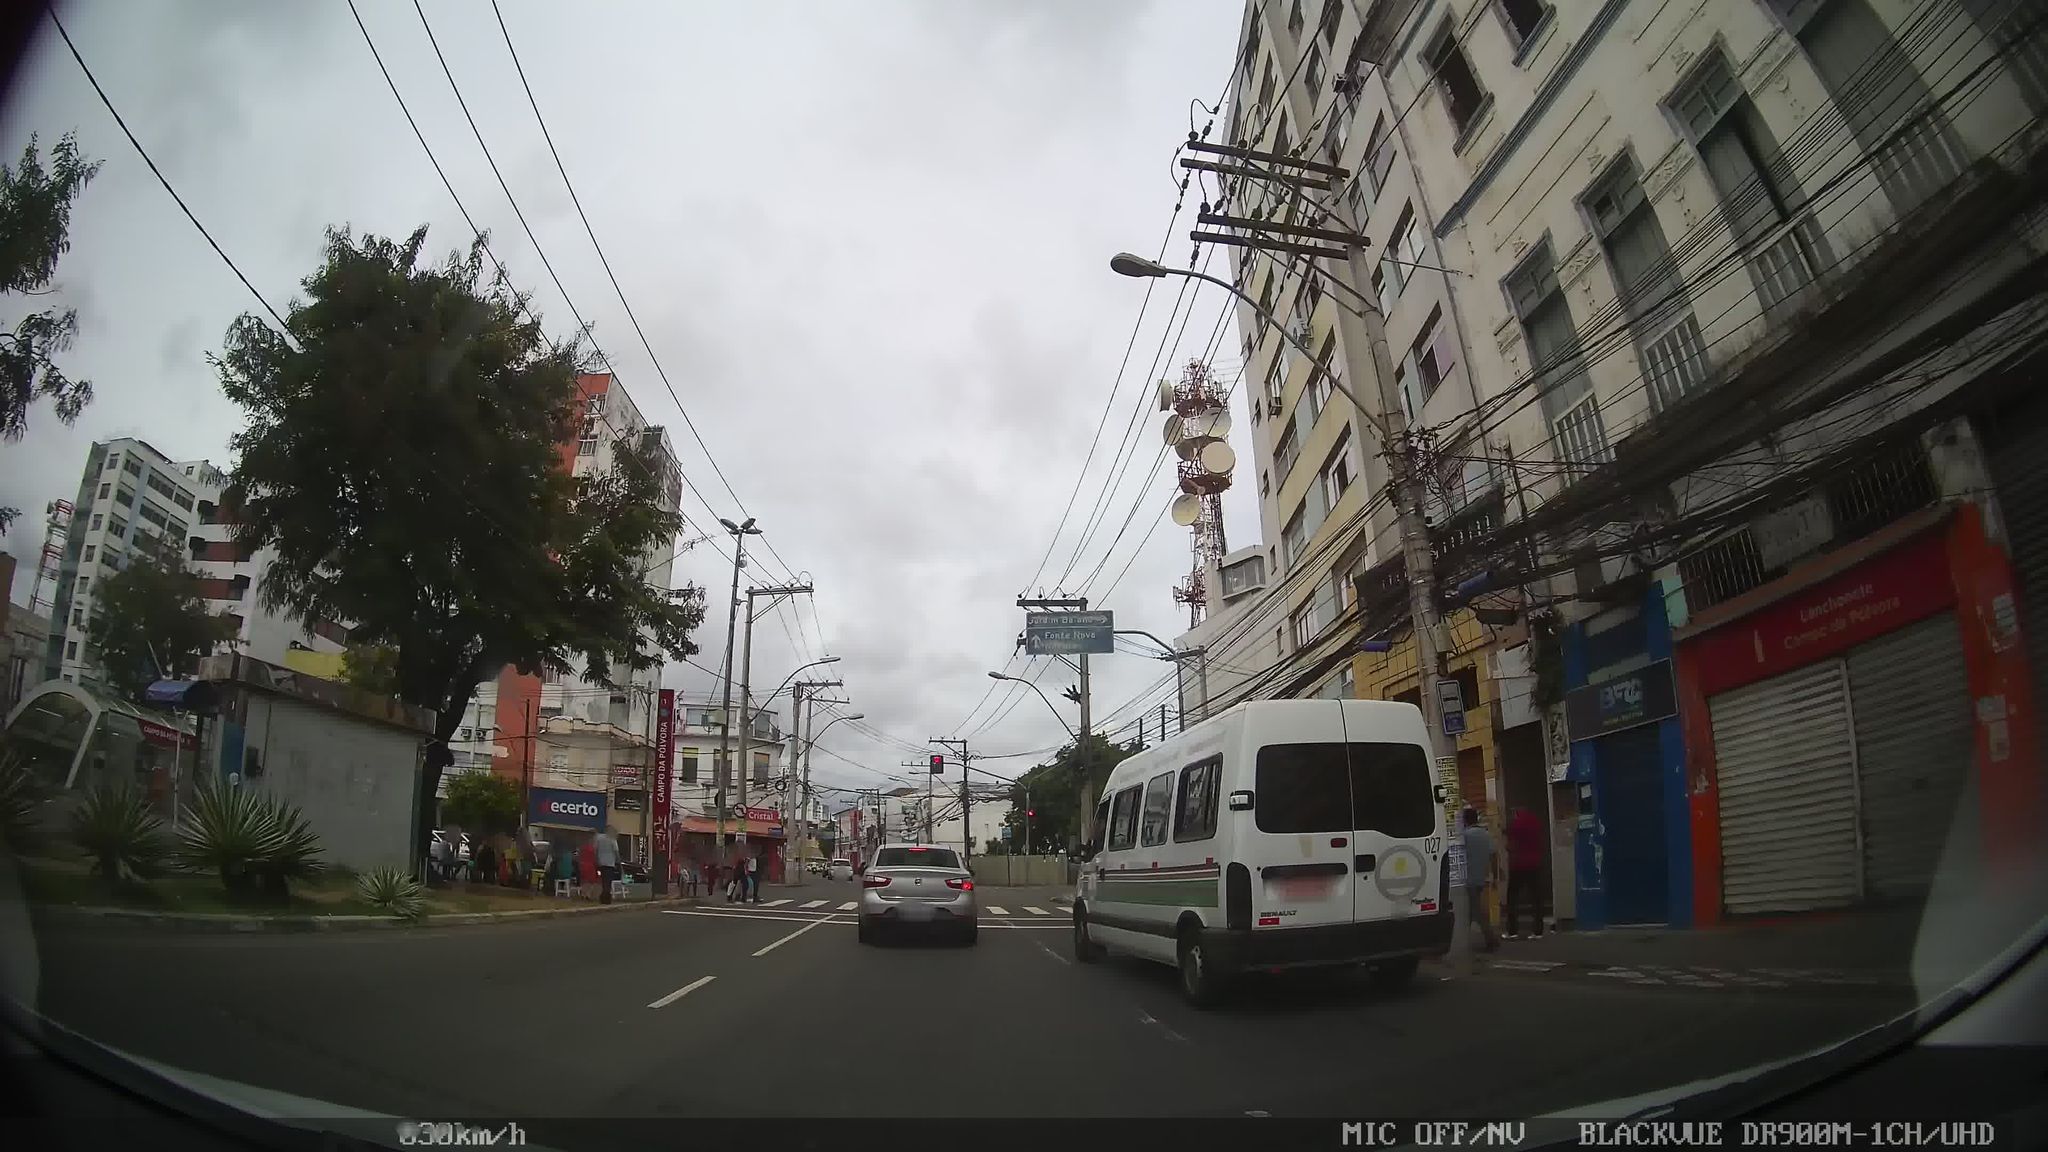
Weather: cloudy
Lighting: day
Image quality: good
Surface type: driving surface
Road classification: secondary
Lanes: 3
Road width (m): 1.5
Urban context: urban centre
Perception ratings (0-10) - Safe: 4.37, Lively: 4.75, Beautiful: 5.51, Boring: 3.96, Depressing: 2.91, Wealthy: 1.5